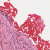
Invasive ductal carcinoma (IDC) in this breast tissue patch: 0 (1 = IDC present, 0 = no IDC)